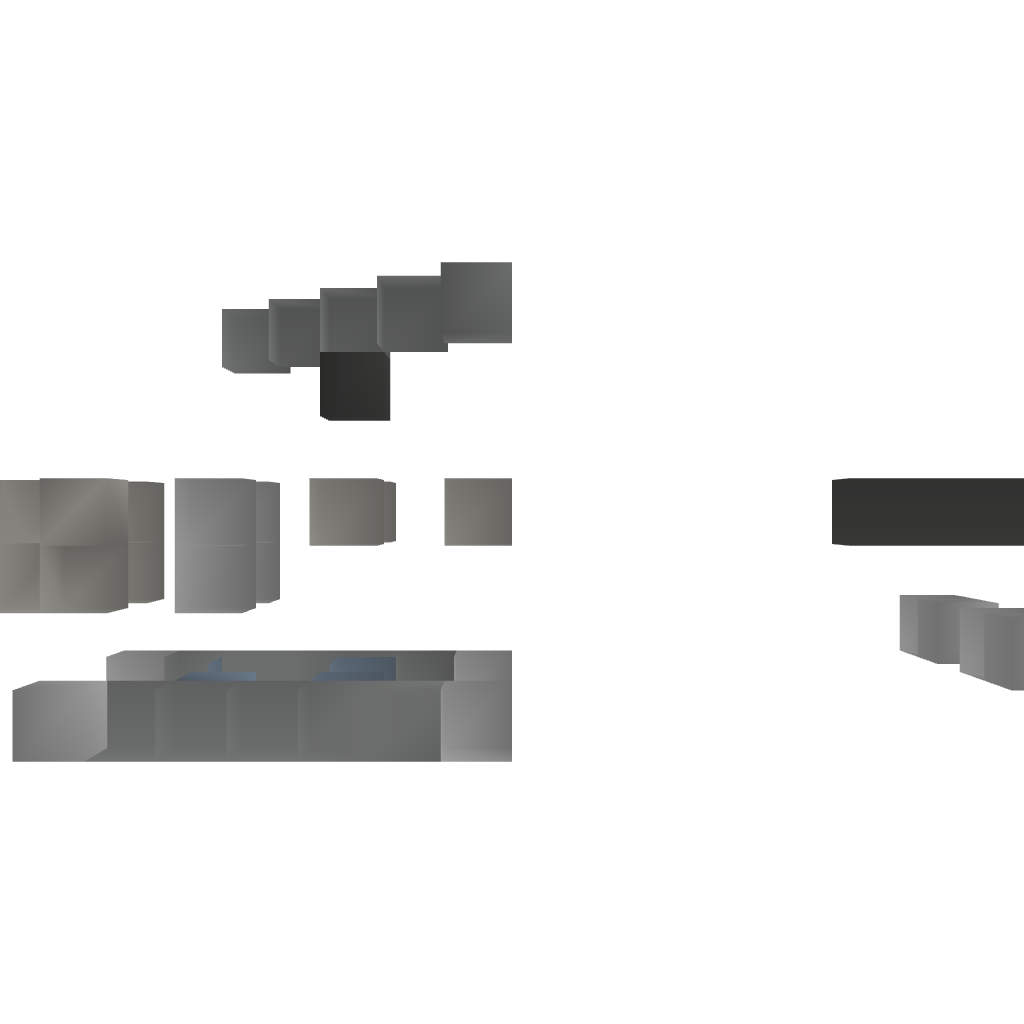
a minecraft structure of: Bell 206B Jetranger Helicopter